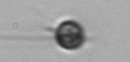
Label: Acanthoica_quattrospina